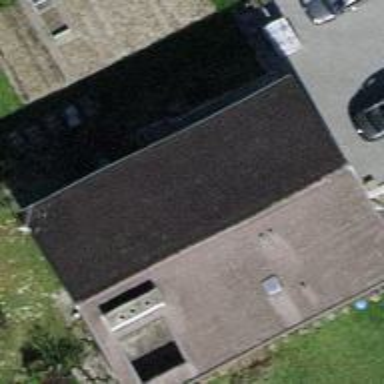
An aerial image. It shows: Detached building with gabled roof.